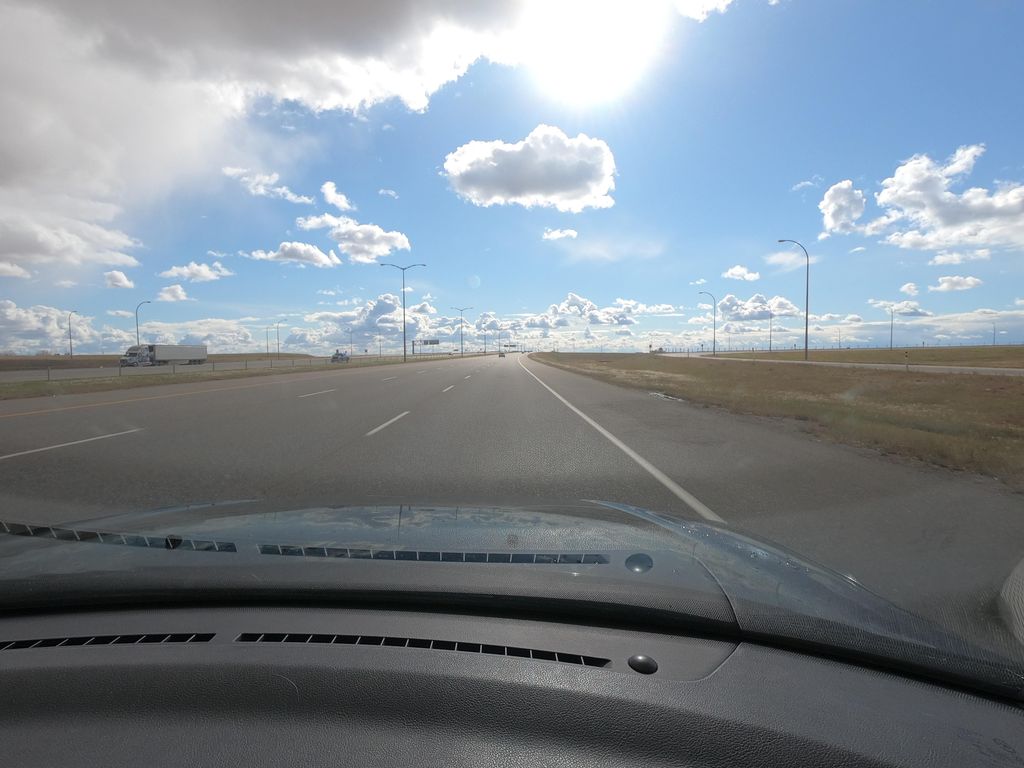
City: calgary